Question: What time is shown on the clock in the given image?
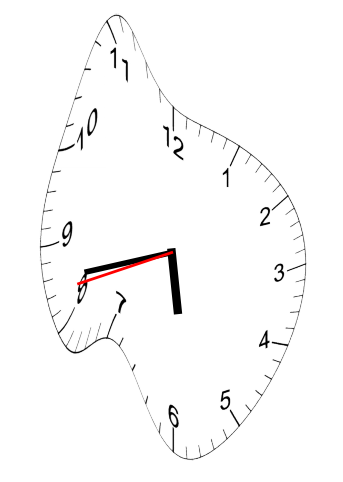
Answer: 05:42:42